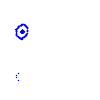
Particle: proton